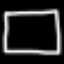
Label: square